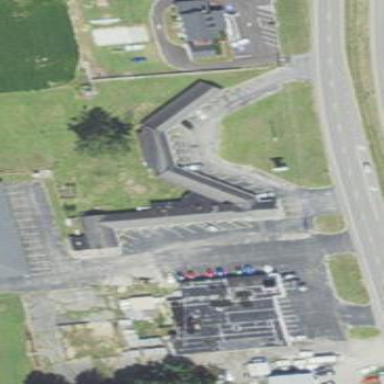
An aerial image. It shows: Motel building.